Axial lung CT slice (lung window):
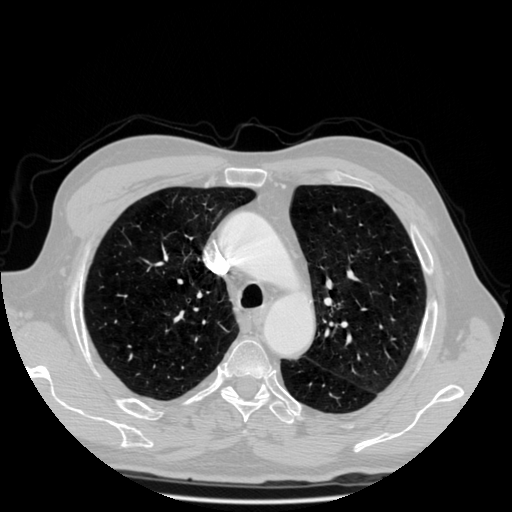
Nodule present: no